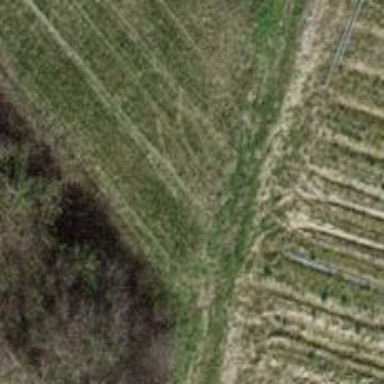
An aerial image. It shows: Track with very rough surface.